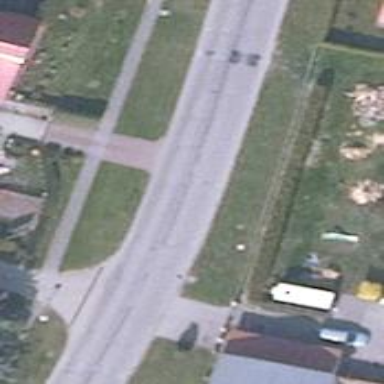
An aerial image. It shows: Asphalt road classified as tertiary.